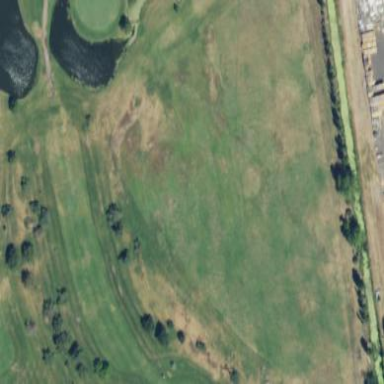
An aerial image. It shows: Grassy area designated for driving range golf.